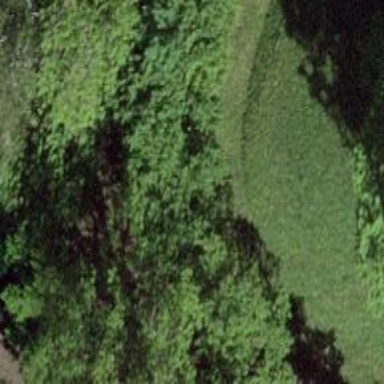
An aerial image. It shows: Grassy track with grade5 tracktype.